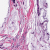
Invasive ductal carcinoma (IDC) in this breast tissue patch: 1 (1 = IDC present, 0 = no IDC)